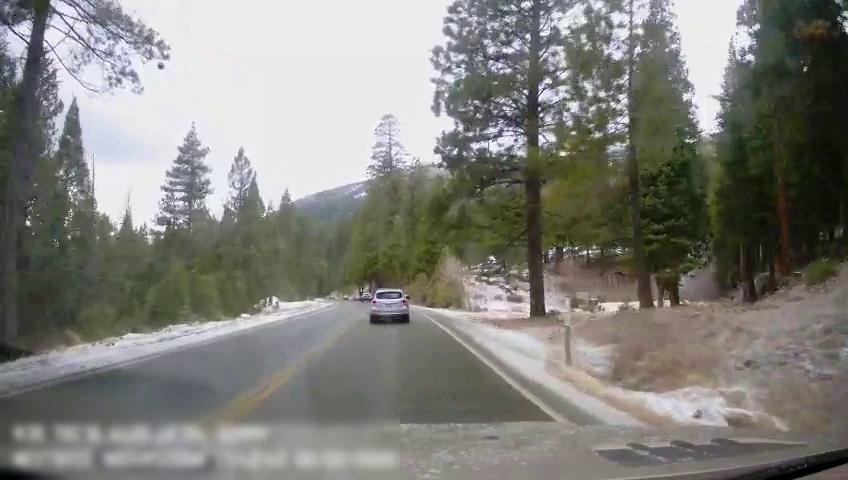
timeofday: Day
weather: Cloudy
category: Drivable Space
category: Vehicles | Car
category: Lanes | Current Lane
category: Lanes | Current Lane
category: Lanes | Opposite Lane
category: Lanes | Opposite Lane